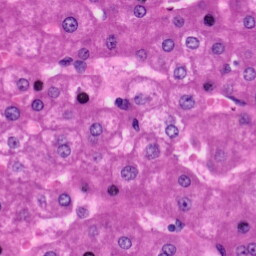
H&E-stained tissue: Liver